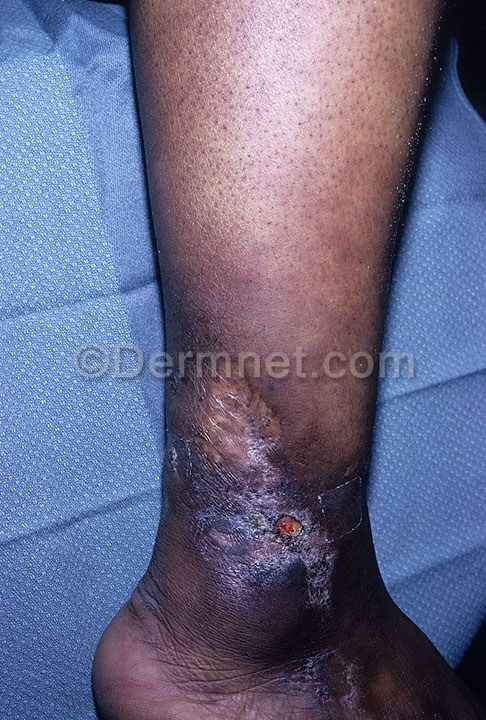
Disease: Vasculitis Photos